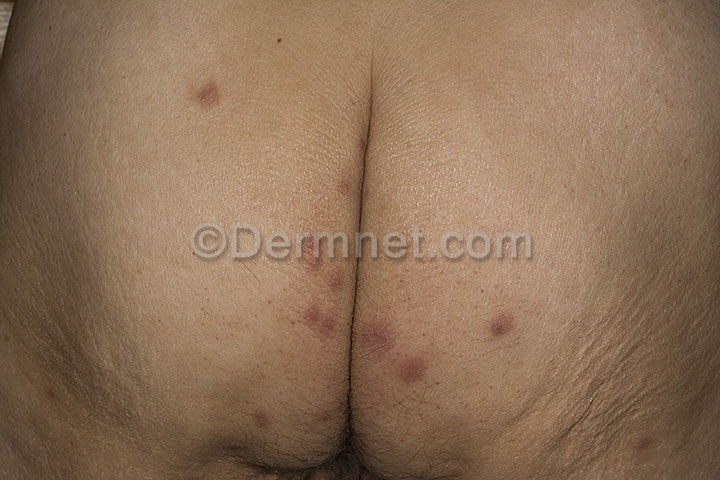
Disease: Scabies Lyme Disease and other Infestations and Bites